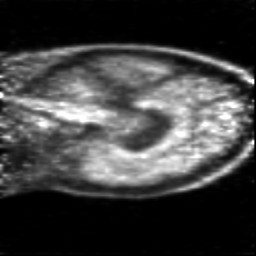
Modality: PET
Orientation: sagittal
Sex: female
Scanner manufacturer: siemens